Interaction volume radius: 5 \u00c5
Interaction volume height: 15 \u00c5
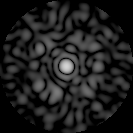
Disorder parameter: 0.8612